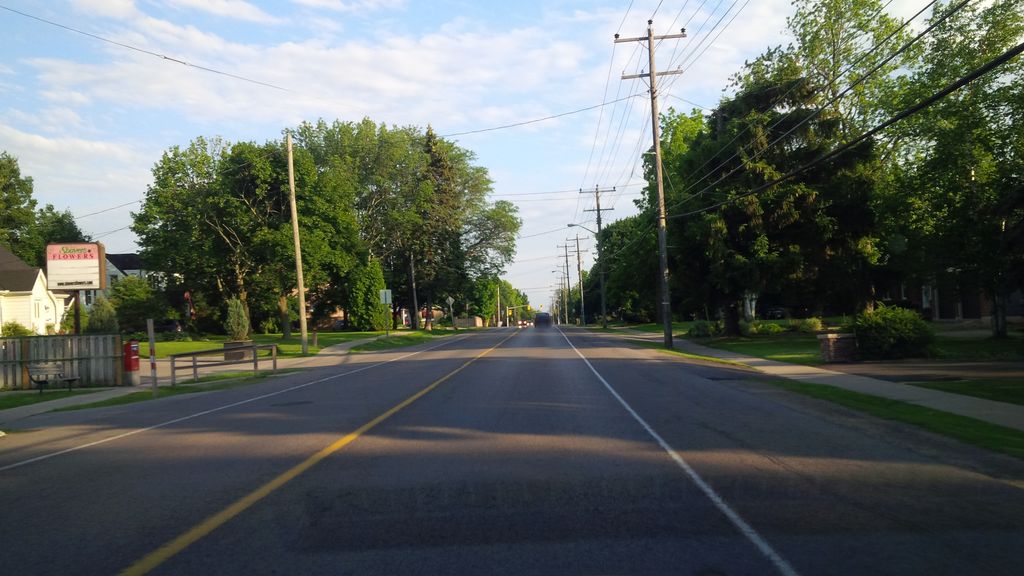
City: hamilton